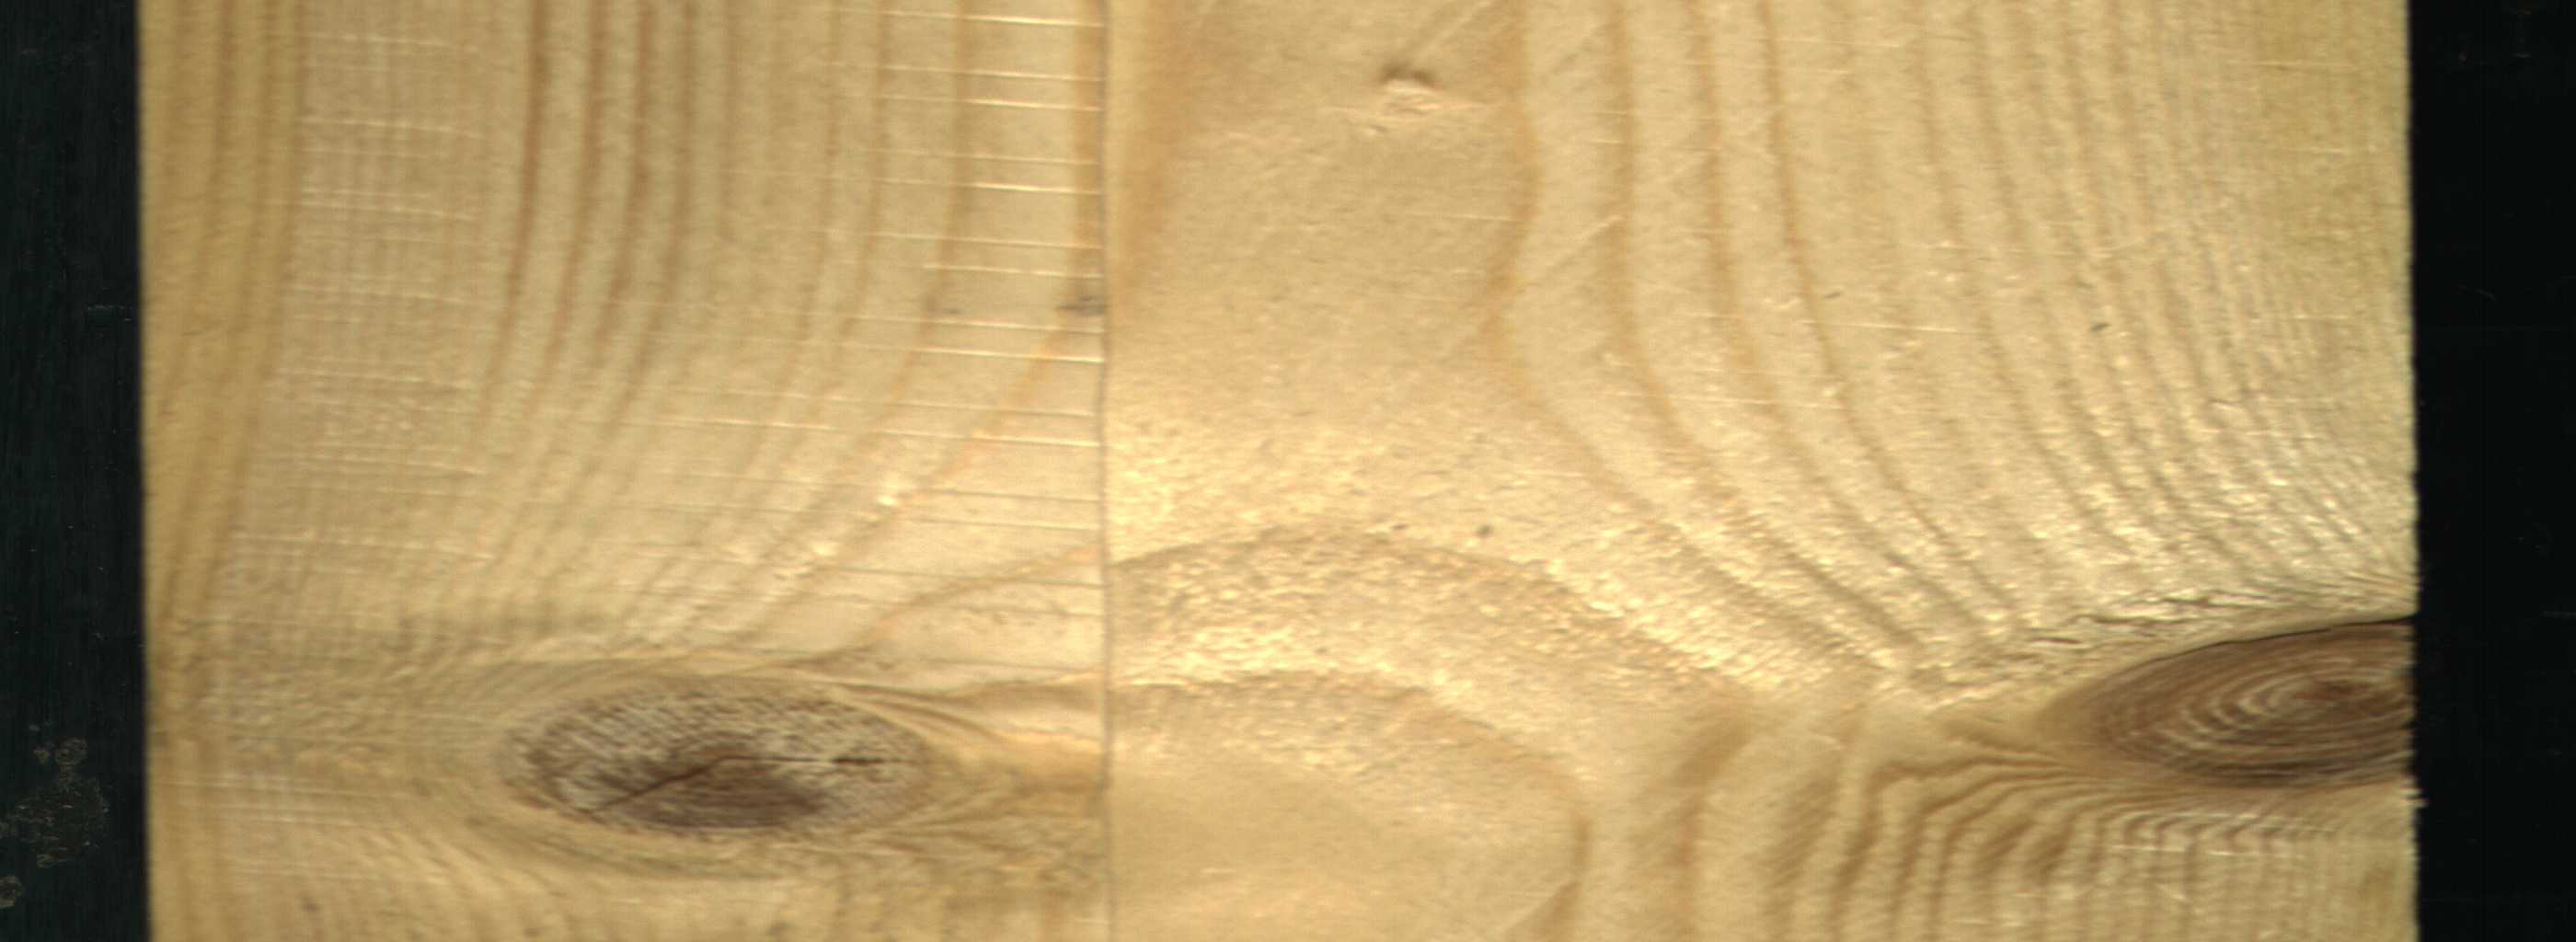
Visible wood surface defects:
knot_with_crack
Live_Knot